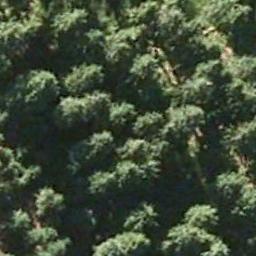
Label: forest